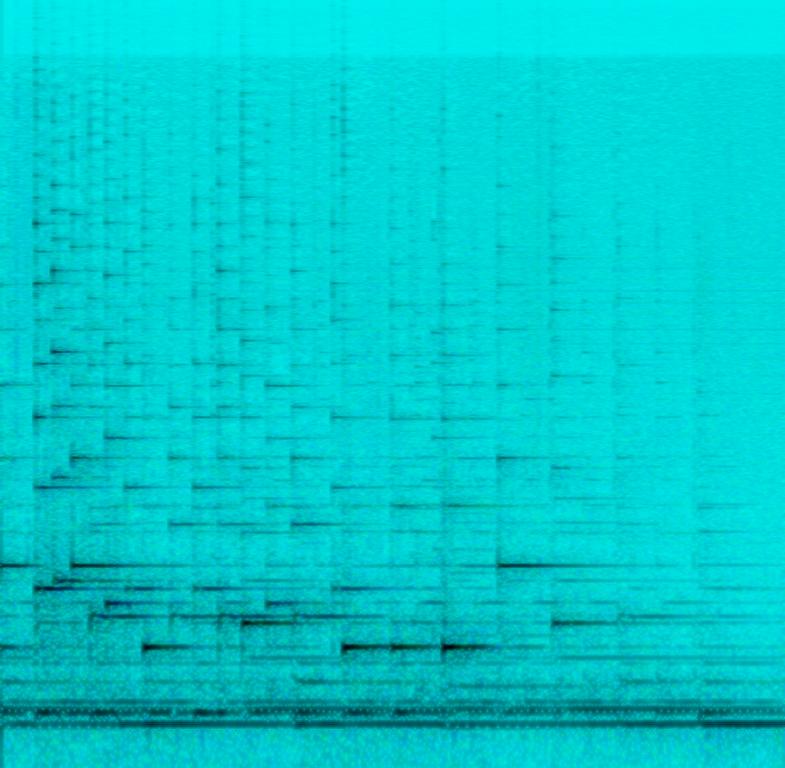
A harp playing solo.